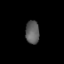
Tissue: skin
Cell type: Endothelial cells
Senescence score: 0.7778
Nuclear area (px): 316
Mean DAPI intensity: 93.136